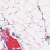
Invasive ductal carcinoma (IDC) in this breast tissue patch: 0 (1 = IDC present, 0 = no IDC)